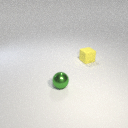
small yellow rubber cube behind small green metal sphere